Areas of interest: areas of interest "Sun Island International Golf Club"
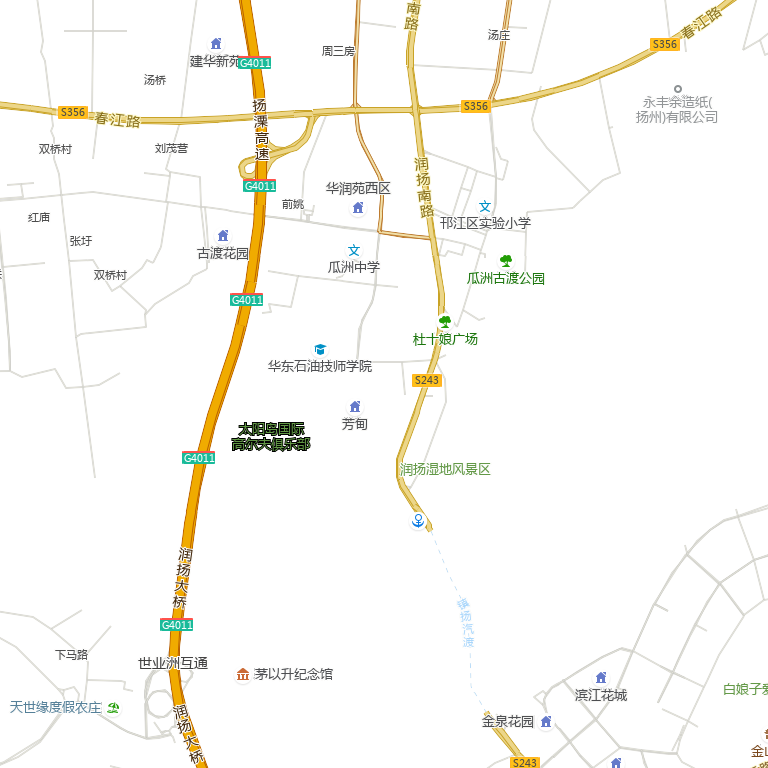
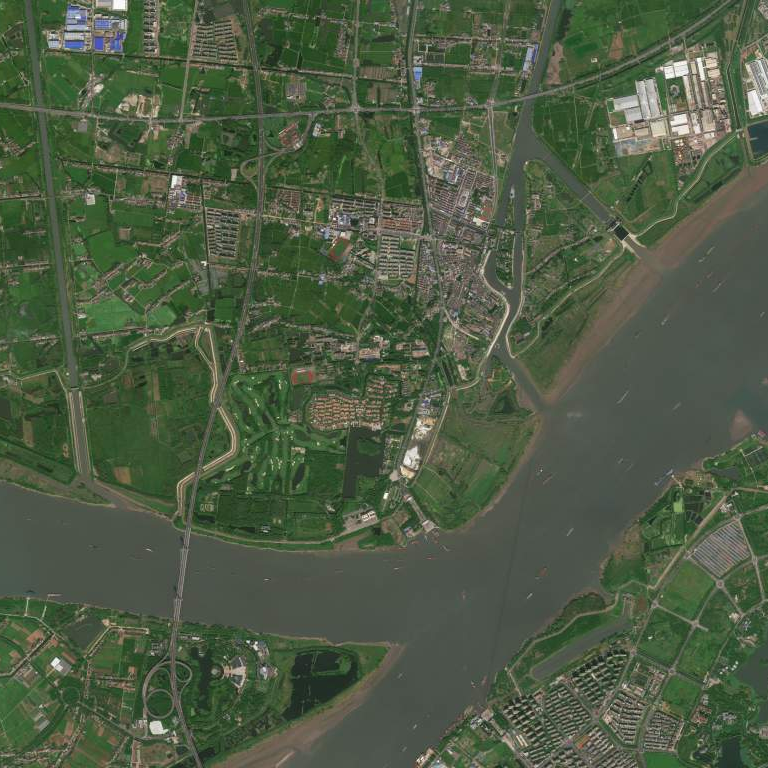